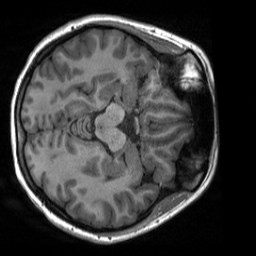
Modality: T1w
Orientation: axial
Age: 21
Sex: female
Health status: healthy
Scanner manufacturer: siemens
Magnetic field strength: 3 T
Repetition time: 2 s
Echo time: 0.00232 s